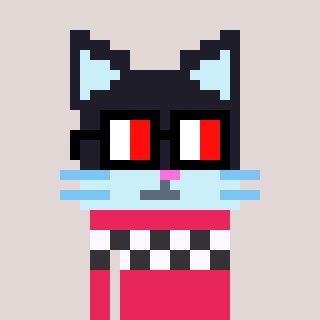
a pixel art character with square glasses with black frames and red eyes, a cat-shaped head and a redpinkish-colored body on a warm background